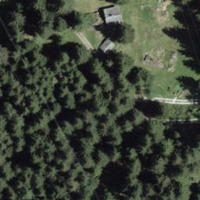
EUNIS habitat code: 43
Species observed at this site:
Fringilla coelebs